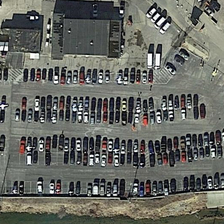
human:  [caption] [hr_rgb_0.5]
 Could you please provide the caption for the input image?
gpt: many cars are parked neatly in this car lot .

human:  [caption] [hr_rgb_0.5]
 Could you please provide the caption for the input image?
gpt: dark and white cars in the parking lot is beside a black house .

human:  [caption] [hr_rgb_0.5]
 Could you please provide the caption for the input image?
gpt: there is a parking lot with some cars near two black buildings .

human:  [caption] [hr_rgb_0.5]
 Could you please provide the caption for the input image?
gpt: there is a parking lot with some cars near two black buildings .

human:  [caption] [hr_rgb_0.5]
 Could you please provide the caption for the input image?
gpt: many cars are in a parking lot near two buildings .